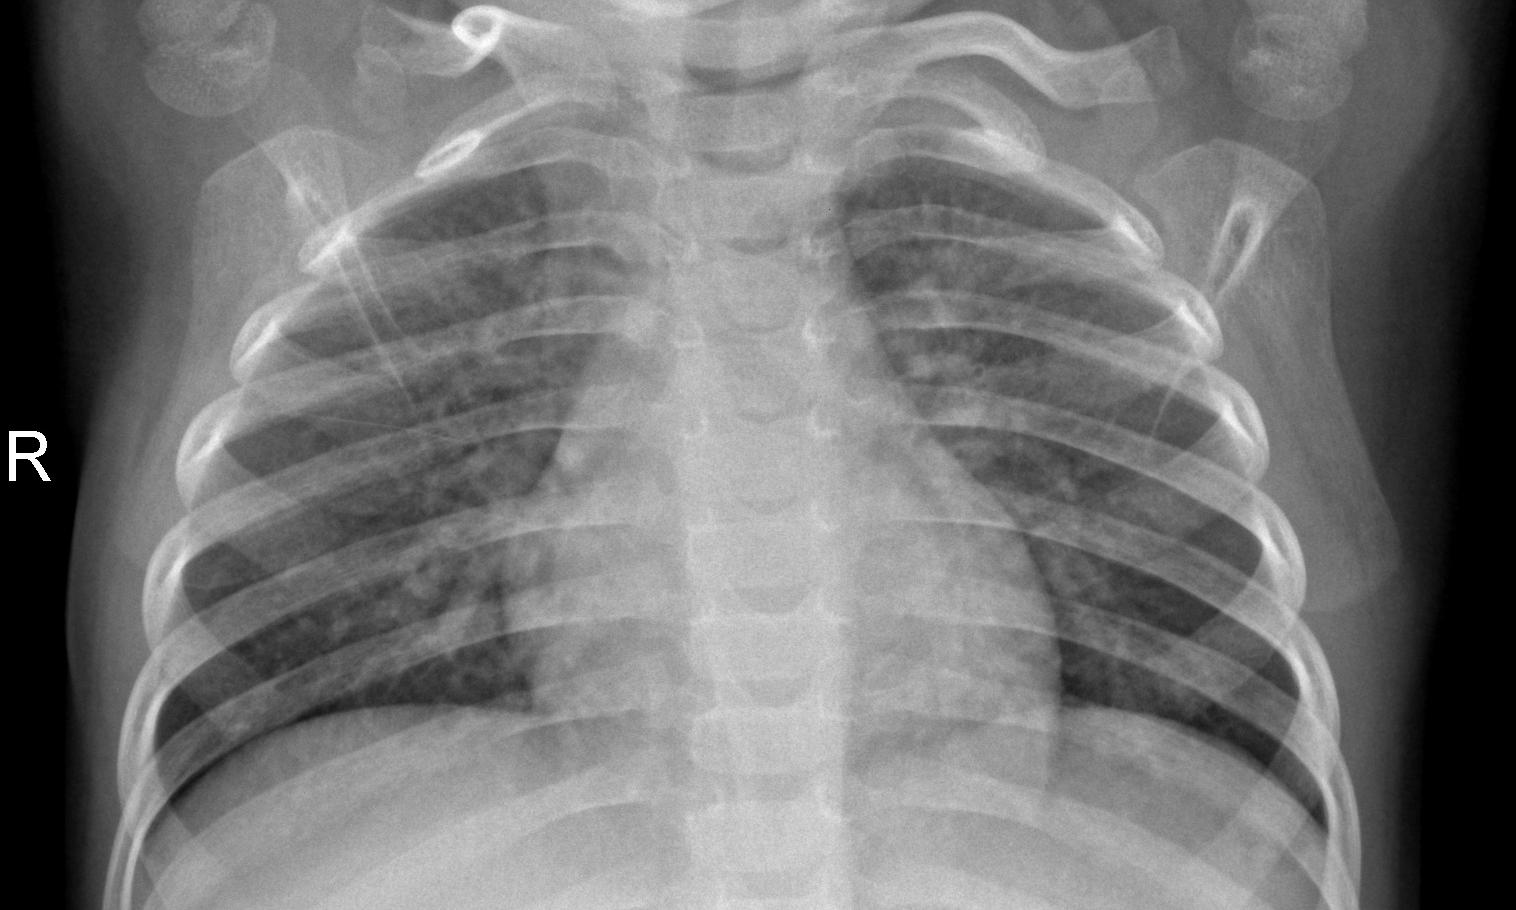
Diagnosis: PNEUMONIA